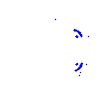
Particle: kaon